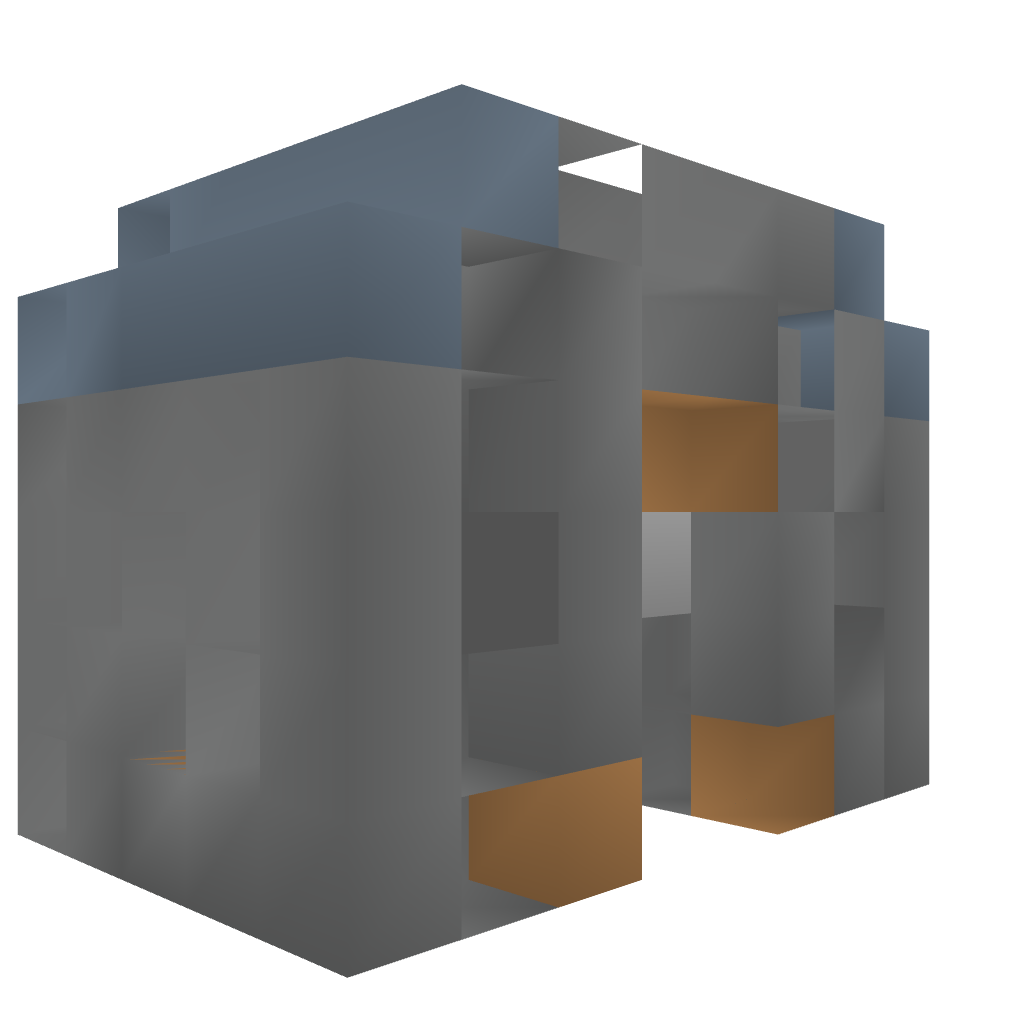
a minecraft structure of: Horse Door